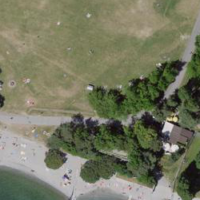
EUNIS habitat code: 53
Species observed at this site:
Lagurus ovatus
Phalacrocorax carbo
Podiceps cristatus
Cygnus olor
Hippocrepis emerus
Aythya fuligula
Hippophae rhamnoides